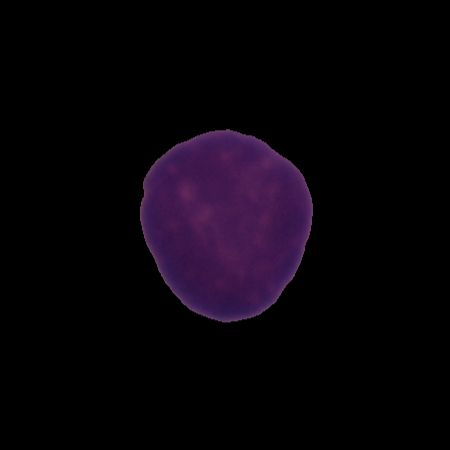
Label: healthy